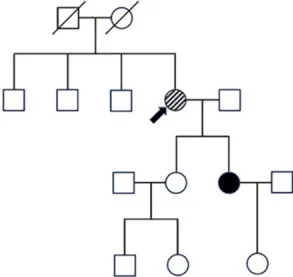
The pedigree shows family members affected with GIST or NF-1. Members with only NF1 are marked with black boxes, while those who had both NF1 and GIST are marked with deviant crease lines. The arrow indicates the patient.
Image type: electrography (ekg)